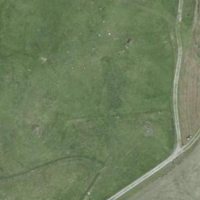
EUNIS habitat code: 24
Species observed at this site:
Caltha palustris